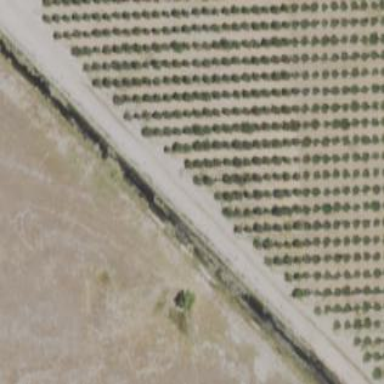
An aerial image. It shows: Orchard filled with persimmon trees.